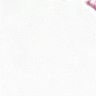
Metastatic tissue present: no